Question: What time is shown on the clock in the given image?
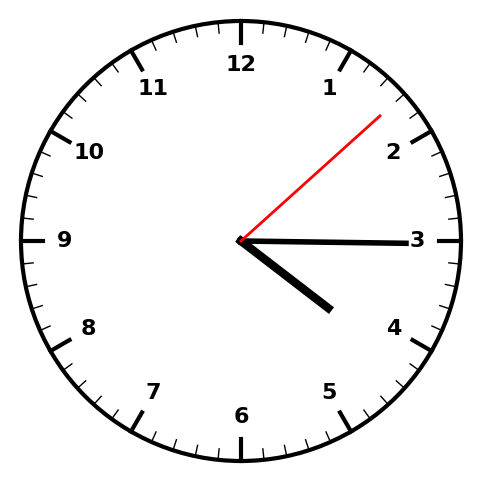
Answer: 04:15:08